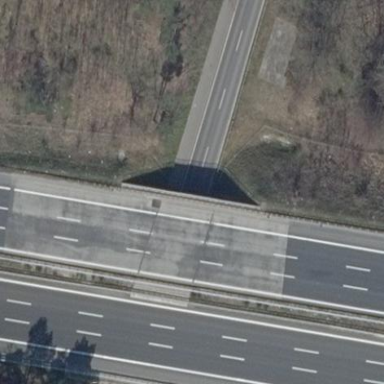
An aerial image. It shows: Bridge with beam structure.